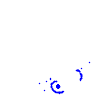
Particle: proton